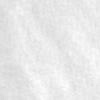
Label: no_change